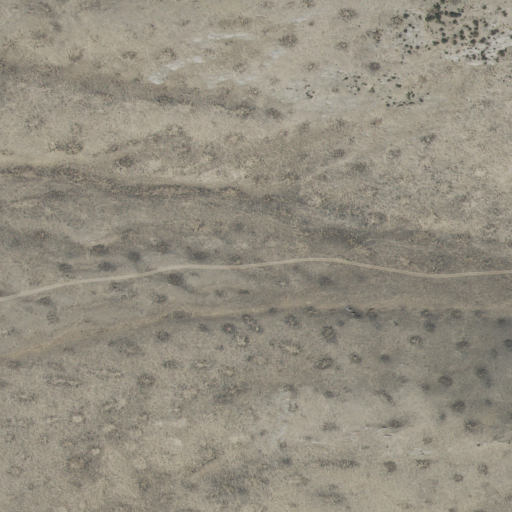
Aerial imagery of valley in Idaho named Paint Canyon containing only shrub